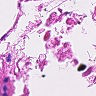
Metastatic tissue present: no